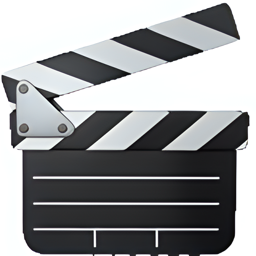
Name: clapper board
Emoji: 🎬
Group: Objects
Sub-group: light & video